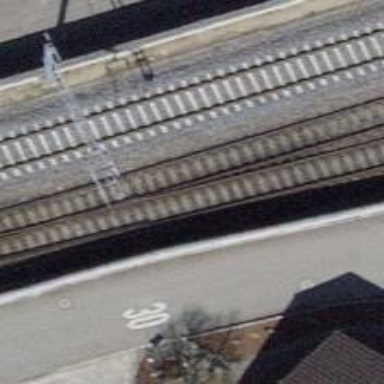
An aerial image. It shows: Railway track with contact line for electrification.